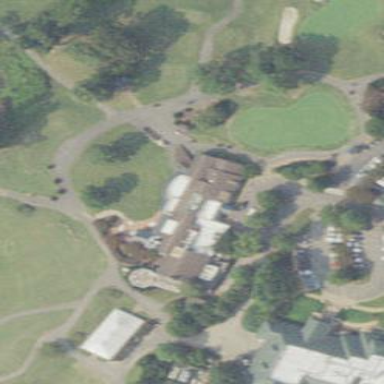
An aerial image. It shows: Clubhouse building for golf.